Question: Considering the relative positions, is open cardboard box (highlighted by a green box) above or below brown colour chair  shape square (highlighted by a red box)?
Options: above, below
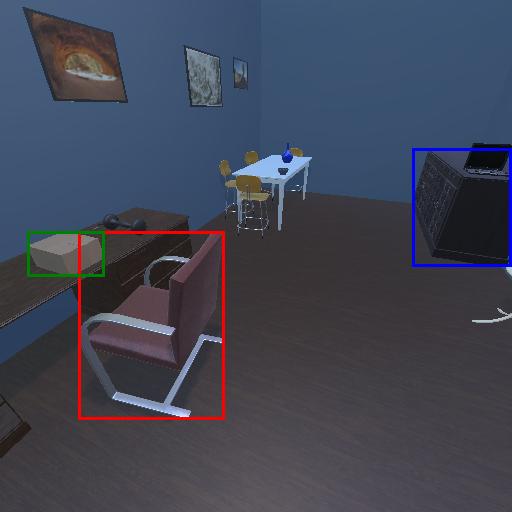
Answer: above